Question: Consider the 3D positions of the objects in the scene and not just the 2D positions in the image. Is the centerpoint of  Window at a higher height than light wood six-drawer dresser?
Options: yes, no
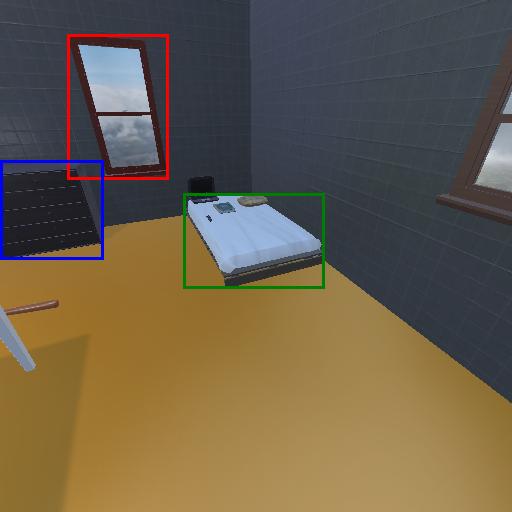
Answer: yes